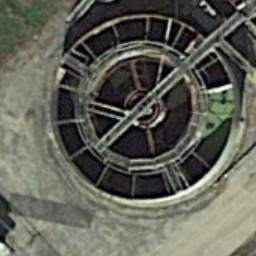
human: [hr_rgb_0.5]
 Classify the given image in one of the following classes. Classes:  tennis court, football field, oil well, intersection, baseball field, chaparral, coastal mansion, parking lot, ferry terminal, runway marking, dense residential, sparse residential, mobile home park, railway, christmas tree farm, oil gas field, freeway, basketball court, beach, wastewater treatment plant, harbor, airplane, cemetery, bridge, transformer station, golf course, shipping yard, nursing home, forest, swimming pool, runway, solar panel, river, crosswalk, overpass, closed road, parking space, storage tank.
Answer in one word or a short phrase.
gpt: wastewater treatment plant